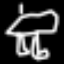
Label: frog